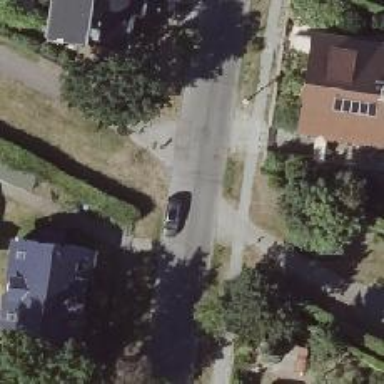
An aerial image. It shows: Footway.